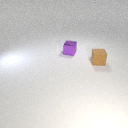
small purple metal cube to the left of small brown rubber cube